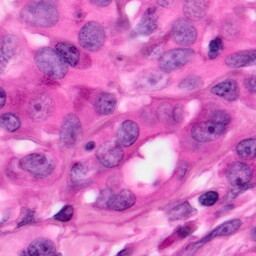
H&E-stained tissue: Pancreatic